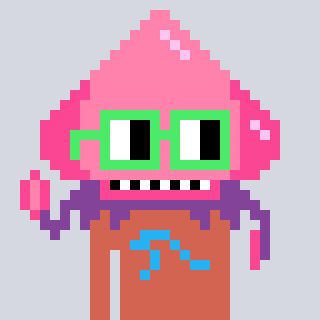
a pixel art character with square light green glasses, a squid-shaped head and a peachy-colored body on a cool background